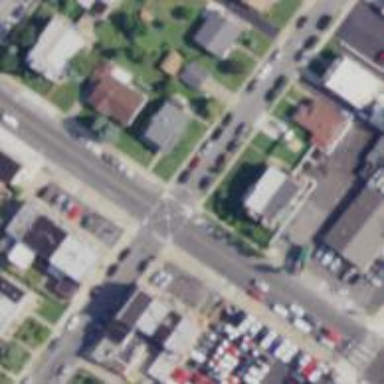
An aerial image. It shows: Unmarked road crossing.